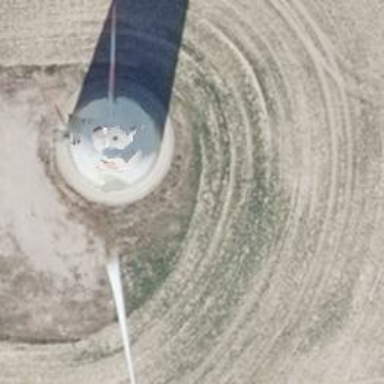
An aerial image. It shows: Wind generator with horizontal axis. The generator is wind turbine.